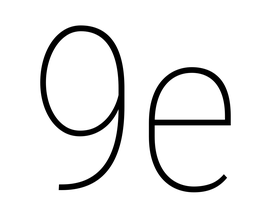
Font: Roboto_Condensed_Thin